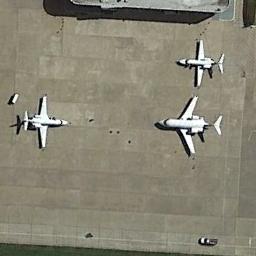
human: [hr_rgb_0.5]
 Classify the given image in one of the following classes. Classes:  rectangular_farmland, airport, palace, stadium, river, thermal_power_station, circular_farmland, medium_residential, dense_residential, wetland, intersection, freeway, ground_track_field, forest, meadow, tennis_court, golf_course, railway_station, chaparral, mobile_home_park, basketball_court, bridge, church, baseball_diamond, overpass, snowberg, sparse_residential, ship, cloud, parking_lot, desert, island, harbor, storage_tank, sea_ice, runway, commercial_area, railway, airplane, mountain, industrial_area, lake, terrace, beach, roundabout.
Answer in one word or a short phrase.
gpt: airplane